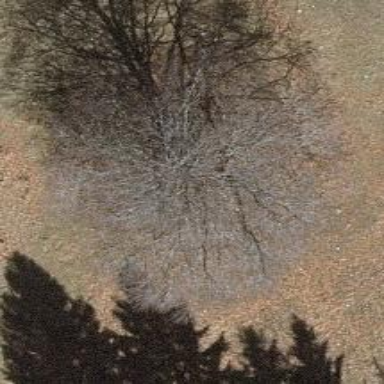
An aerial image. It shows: Single tag "natural: tree."